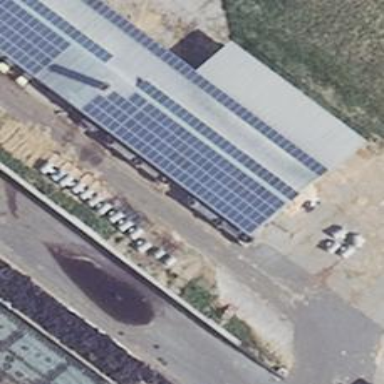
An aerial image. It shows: Small solar photovoltaic panel generator is producing electricity.